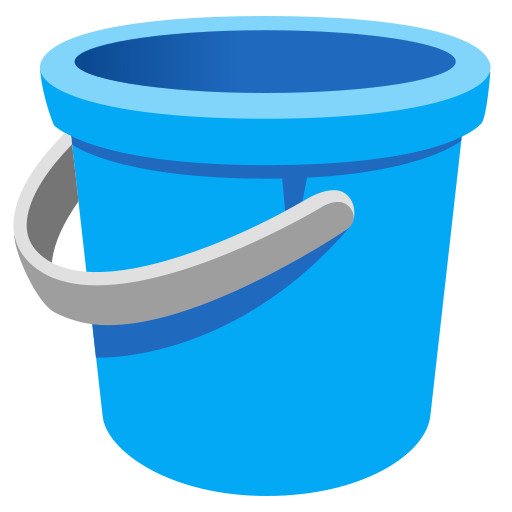
Emoji: 🪣